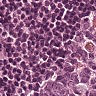
Metastatic tissue present: no